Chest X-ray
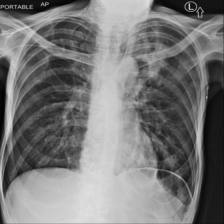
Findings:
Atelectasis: negative
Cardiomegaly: negative
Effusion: negative
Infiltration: negative
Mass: negative
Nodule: negative
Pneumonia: negative
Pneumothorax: negative
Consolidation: negative
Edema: negative
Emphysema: negative
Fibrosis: negative
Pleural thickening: negative
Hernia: negative